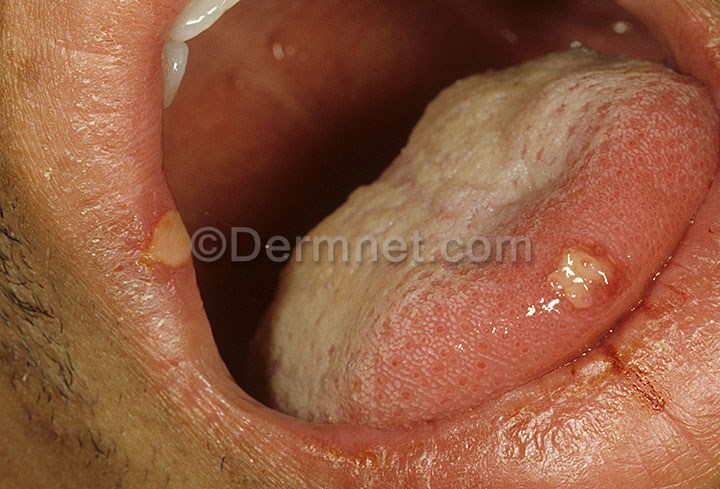
Disease: Warts Molluscum and other Viral Infections